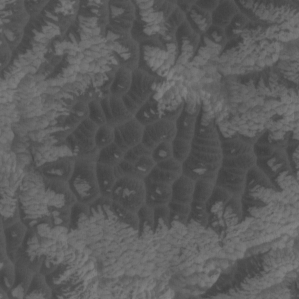
Label: non_frost